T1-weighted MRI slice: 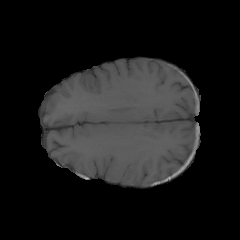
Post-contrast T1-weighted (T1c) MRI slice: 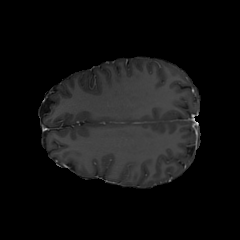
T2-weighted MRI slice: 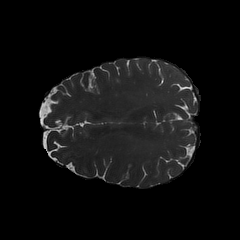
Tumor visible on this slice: no